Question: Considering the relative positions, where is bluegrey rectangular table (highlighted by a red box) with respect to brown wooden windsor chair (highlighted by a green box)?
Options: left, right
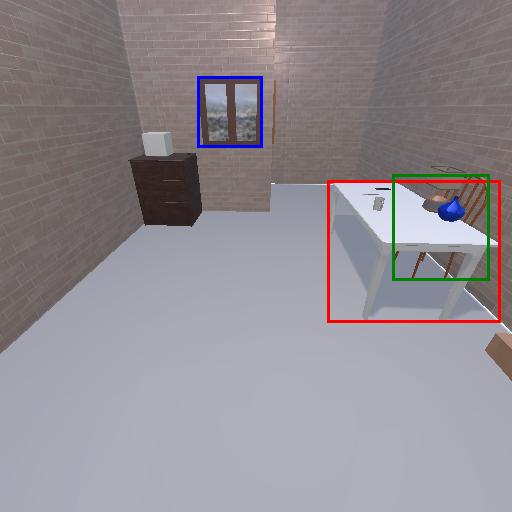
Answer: left